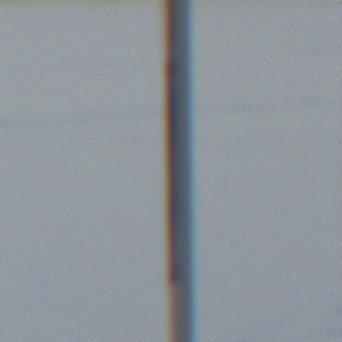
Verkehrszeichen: VerlaufVorfahrtsstrasse7
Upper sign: VorfahrtGewaehren
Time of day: SunriseSunset
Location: Outdoor (Nature)
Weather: PartlyCloudy
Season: NotSpecified
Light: Natural